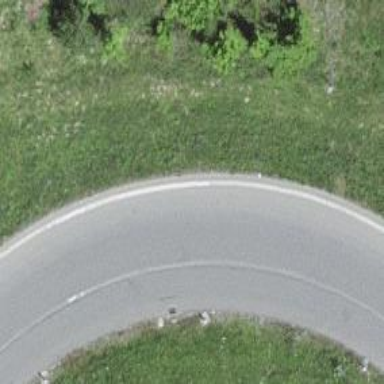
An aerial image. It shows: Motorroad with trunk link.